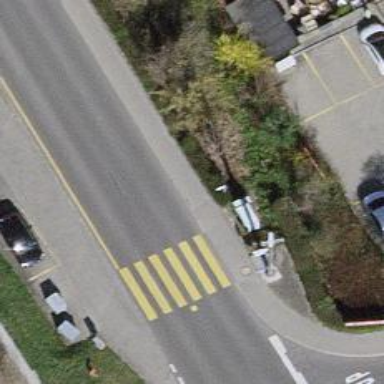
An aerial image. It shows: Bus stop equipped with public transport stop position.